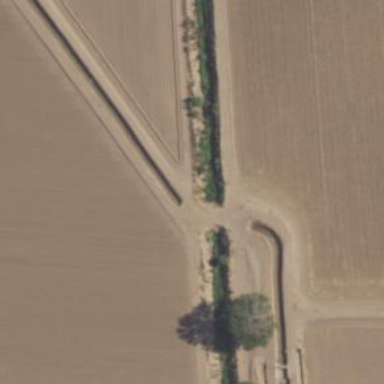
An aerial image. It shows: Culvert tunnel under canal.